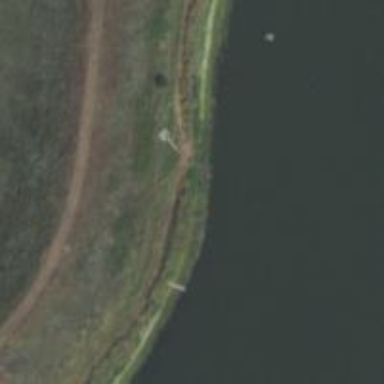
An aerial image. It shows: Reservoir.